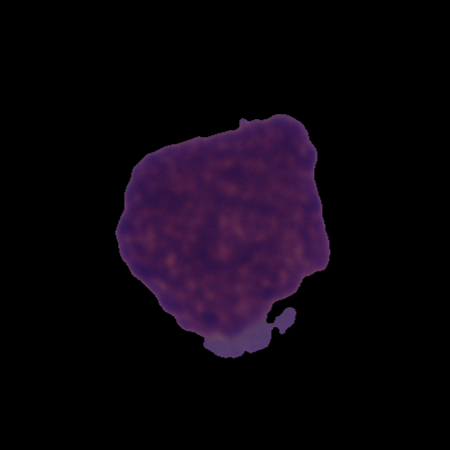
Label: cancer